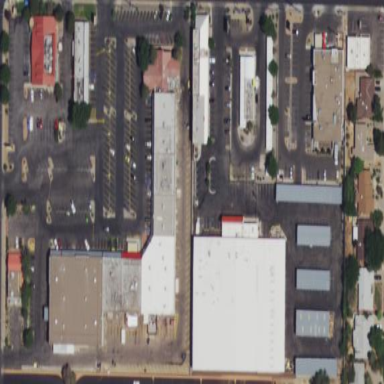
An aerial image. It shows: Retail area.